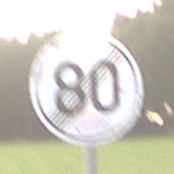
Verkehrszeichen: EndeGeschwindigkeit80
Umgebung: Outdoor, Nature
Tageszeit: SunriseSunset
Wetter: Clear
Licht: Natural
Jahreszeit: NotSpecified
Kontrast: LowContrast